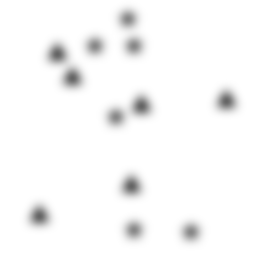
Squares: 0
Triangles: 6
Stars: 6
Total shapes: 12